Field crop: tomato
Growth stage: 1
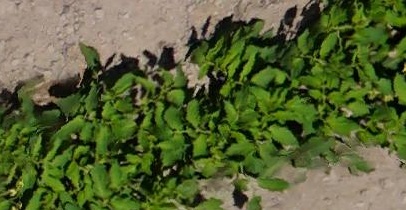
Species: tomato